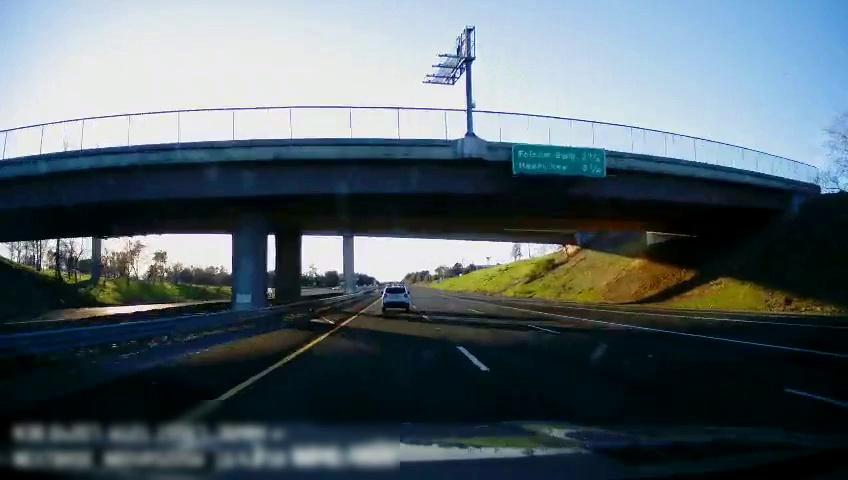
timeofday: Day
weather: Cloudy
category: Drivable Space
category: Drivable Space
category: Vehicles | SUV
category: Lanes | Alternate Lane
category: Lanes | Current Lane
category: Lanes | Current Lane
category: Lanes | Alternate Lane
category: Lanes | Alternate Lane
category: Traffic | Signs